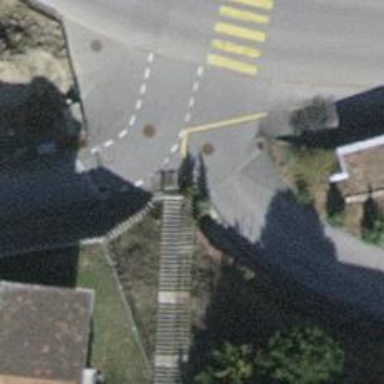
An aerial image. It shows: Set of steps on the road.